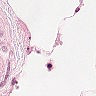
Metastatic tissue present: no